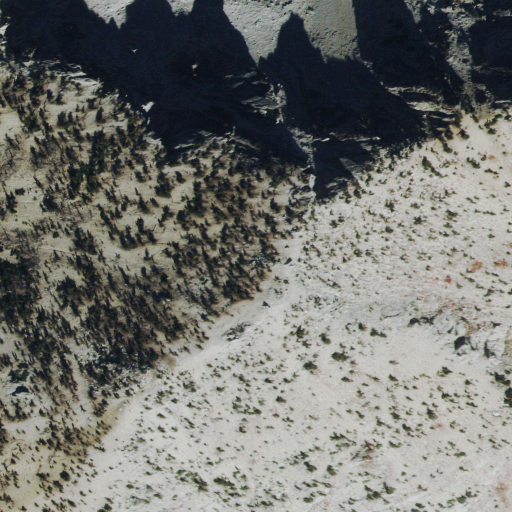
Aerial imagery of mountain in Idaho named Steel Mountain containing barren land, grassland, and evergreen forest